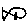
Label: fish